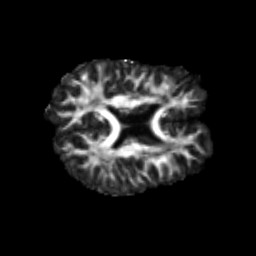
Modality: FA
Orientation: axial
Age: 29
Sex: male
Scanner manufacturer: siemens
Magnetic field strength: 3 T
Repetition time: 3.5 s
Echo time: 0.125 s